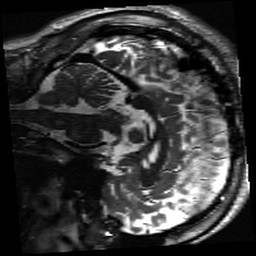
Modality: inplaneT2
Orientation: sagittal